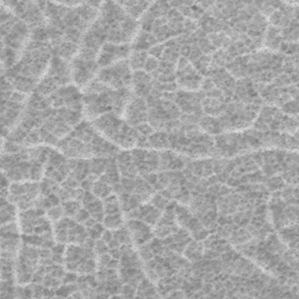
Label: frost